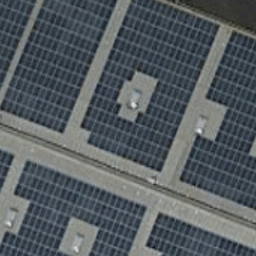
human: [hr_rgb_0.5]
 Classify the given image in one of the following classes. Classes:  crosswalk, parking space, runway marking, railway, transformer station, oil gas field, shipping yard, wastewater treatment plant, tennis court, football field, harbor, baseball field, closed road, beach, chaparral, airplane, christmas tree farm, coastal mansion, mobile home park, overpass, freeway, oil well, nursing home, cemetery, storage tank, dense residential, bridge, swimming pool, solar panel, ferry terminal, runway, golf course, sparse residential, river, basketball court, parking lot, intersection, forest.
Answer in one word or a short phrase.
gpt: solar panel